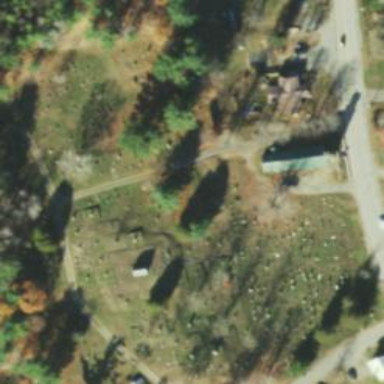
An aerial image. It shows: Cemetery.